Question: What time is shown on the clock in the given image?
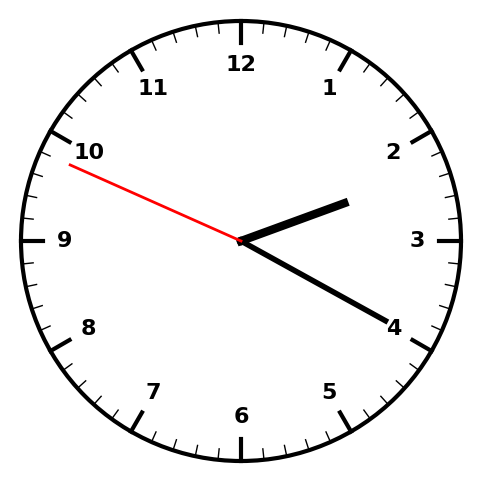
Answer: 02:19:49